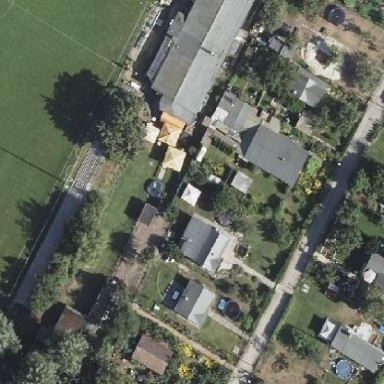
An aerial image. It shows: Plot in the allotments.